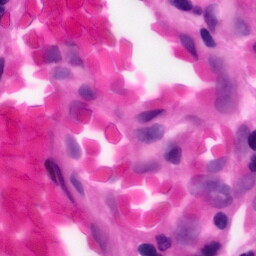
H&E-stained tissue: Pancreatic